Question: In QmL GridView when applying different values for cellwidth, the cells are getting overlapped.
My requirement is first column cellwidth should be 150
and the rest of the columns cell width value should be 100.
How can we implement the same?
here i need a cellwidth of 150 for the column . how can this be done?
i can't use the simple grid as i need the for this application.
'''
import QtQuick 2.12
import QtQuick.Window 2.12
Window
{
id: parent_win
visible: true
width: 800
height: 400
property int cur_row: 0
property int cur_col: 0
property int col_count: 0
property int row_count: 0
Rectangle {
id: modelrect
anchors.left: row_header.right
width: 600; height: 400
color: "white"
border.color: "red"
ListModel
{
id: appModel
ListElement { name: "Heading"; icon: "pics/AudioPlayer_48.png" }
ListElement { name: "Movies"; icon: "pics/VideoPlayer_48.png" }
ListElement { name: "Camera"; icon: "pics/Camera_48.png" }
ListElement { name: "Calendar"; icon: "pics/DateBook_48.png" }
ListElement { name: "Messaging"; icon: "pics/EMail_48.png" }
ListElement { name: "Todo List"; icon: "pics/TodoList_48.png" }
ListElement { name: "Heading"; icon: "pics/AudioPlayer_48.png" }
ListElement { name: "Movies"; icon: "pics/VideoPlayer_48.png" }
ListElement { name: "Camera"; icon: "pics/Camera_48.png" }
ListElement { name: "Calendar"; icon: "pics/DateBook_48.png" }
ListElement { name: "Messaging"; icon: "pics/EMail_48.png" }
ListElement { name: "Todo List"; icon: "pics/TodoList_48.png" }
ListElement { name: "Heading"; icon: "pics/AudioPlayer_48.png" }
ListElement { name: "Movies"; icon: "pics/VideoPlayer_48.png" }
ListElement { name: "Camera"; icon: "pics/Camera_48.png" }
ListElement { name: "Calendar"; icon: "pics/DateBook_48.png" }
ListElement { name: "Messaging"; icon: "pics/EMail_48.png" }
ListElement { name: "Todo List"; icon: "pics/TodoList_48.png" }
ListElement { name: "Heading"; icon: "pics/AudioPlayer_48.png" }
ListElement { name: "Movies"; icon: "pics/VideoPlayer_48.png" }
ListElement { name: "Camera"; icon: "pics/Camera_48.png" }
ListElement { name: "Calendar"; icon: "pics/DateBook_48.png" }
ListElement { name: "Messaging"; icon: "pics/EMail_48.png" }
ListElement { name: "Todo List"; icon: "pics/TodoList_48.png" }
}
GridView {
id : test
anchors.fill: parent
cellWidth: 100
cellHeight: 100
focus: true
model: appModel
highlight: Rectangle { width: 80; height: 80; color: "lightsteelblue" }
delegate: Item {
width: test.cellWidth
height: test.cellHeight
Image {
id: myIcon
y: 20; anchors.horizontalCenter: parent.horizontalCenter
//source: icon
}
Text {
anchors { top: myIcon.bottom; horizontalCenter: parent.horizontalCenter }
text: name
color: (name === "Heading") ? "blue" : "black"
}
MouseArea {
anchors.fill: parent
onClicked: parent.GridView.view.currentIndex = index
}
}
}
}
}
'''
output of the current code

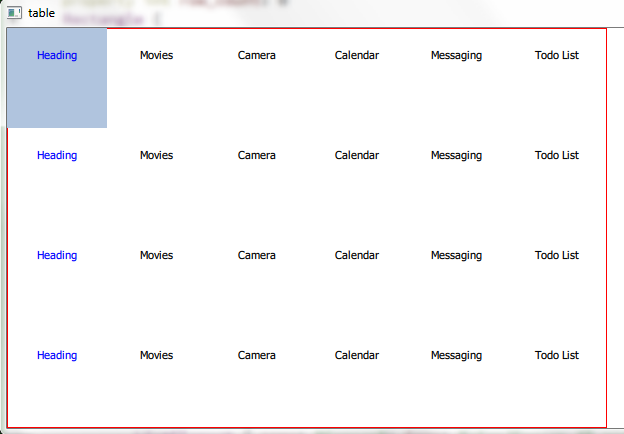
Answer: GridView is designed so that all items are the same size. Instead you should use Grid but as you point out the lack of highlighting and model functionality but that you can achieve using a Repeater and a rectangle as I show below:
'''
import QtQuick 2.12
import QtQuick.Window 2.12
Window
{
id: parent_win
visible: true
width: 800
height: 400
ListModel
{
id: appModel
ListElement { name: "Heading"; icon: "pics/AudioPlayer_48.png" }
ListElement { name: "Movies"; icon: "pics/VideoPlayer_48.png" }
ListElement { name: "Camera"; icon: "pics/Camera_48.png" }
ListElement { name: "Calendar"; icon: "pics/DateBook_48.png" }
ListElement { name: "Messaging"; icon: "pics/EMail_48.png" }
ListElement { name: "Todo List"; icon: "pics/TodoList_48.png" }
ListElement { name: "Heading"; icon: "pics/AudioPlayer_48.png" }
ListElement { name: "Movies"; icon: "pics/VideoPlayer_48.png" }
ListElement { name: "Camera"; icon: "pics/Camera_48.png" }
ListElement { name: "Calendar"; icon: "pics/DateBook_48.png" }
ListElement { name: "Messaging"; icon: "pics/EMail_48.png" }
ListElement { name: "Todo List"; icon: "pics/TodoList_48.png" }
ListElement { name: "Heading"; icon: "pics/AudioPlayer_48.png" }
ListElement { name: "Movies"; icon: "pics/VideoPlayer_48.png" }
ListElement { name: "Camera"; icon: "pics/Camera_48.png" }
ListElement { name: "Calendar"; icon: "pics/DateBook_48.png" }
ListElement { name: "Messaging"; icon: "pics/EMail_48.png" }
ListElement { name: "Todo List"; icon: "pics/TodoList_48.png" }
ListElement { name: "Heading"; icon: "pics/AudioPlayer_48.png" }
ListElement { name: "Movies"; icon: "pics/VideoPlayer_48.png" }
ListElement { name: "Camera"; icon: "pics/Camera_48.png" }
ListElement { name: "Calendar"; icon: "pics/DateBook_48.png" }
ListElement { name: "Messaging"; icon: "pics/EMail_48.png" }
ListElement { name: "Todo List"; icon: "pics/TodoList_48.png" }
}
Rectangle {
id: modelrect
anchors.fill: grid
width: 650; height: 400
color: "white"
border.color: "red"
}
Grid{
id : grid
property int currentIndex: 0
columns: 6
focus: true
Repeater{
id: repeater
model: appModel
Rectangle{
width: col == 0 ? 150 : 100
height: 100
property int row: index / grid.columns
property int col: index % grid.columns
focus: index == grid.currentIndex
color: focus ? "lightsteelblue": "transparent"
Keys.onPressed: {
var tmp_index = grid.currentIndex
if (event.key === Qt.Key_Down) {
tmp_index += grid.columns
}
else if (event.key === Qt.Key_Up) {
tmp_index -= grid.columns
}
else if (event.key === Qt.Key_Left) {
tmp_index -= 1
}
else if (event.key === Qt.Key_Right) {
tmp_index += 1
}
grid.currentIndex = Math.min(repeater.count - 1, Math.max(0, tmp_index))
}
Image {
id: myIcon
y: 20; anchors.horizontalCenter: parent.horizontalCenter
//source: icon
}
Text {
anchors { top: myIcon.bottom; horizontalCenter: parent.horizontalCenter }
text: name
color: (name === "Heading") ? "blue" : "black"
}
MouseArea {
anchors.fill: parent
onClicked: grid.currentIndex = index
}
}
}
}
}
'''